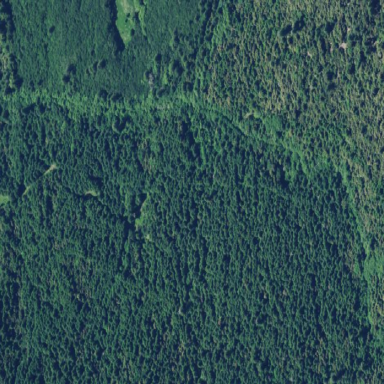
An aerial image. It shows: Forest area.